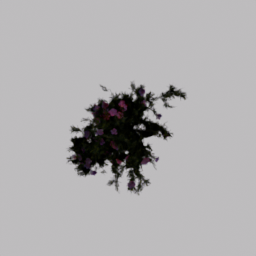
Label: nature